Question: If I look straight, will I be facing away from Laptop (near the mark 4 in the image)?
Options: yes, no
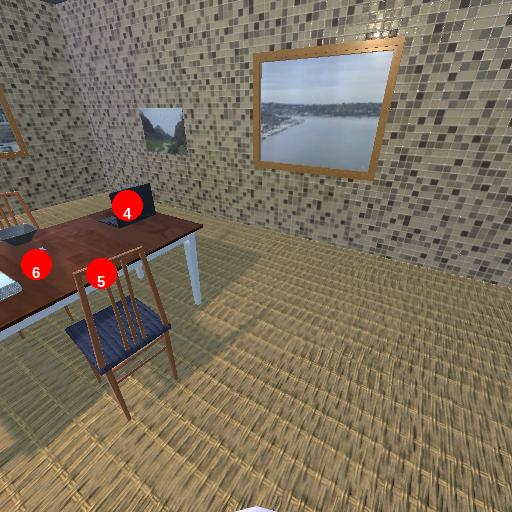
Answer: yes